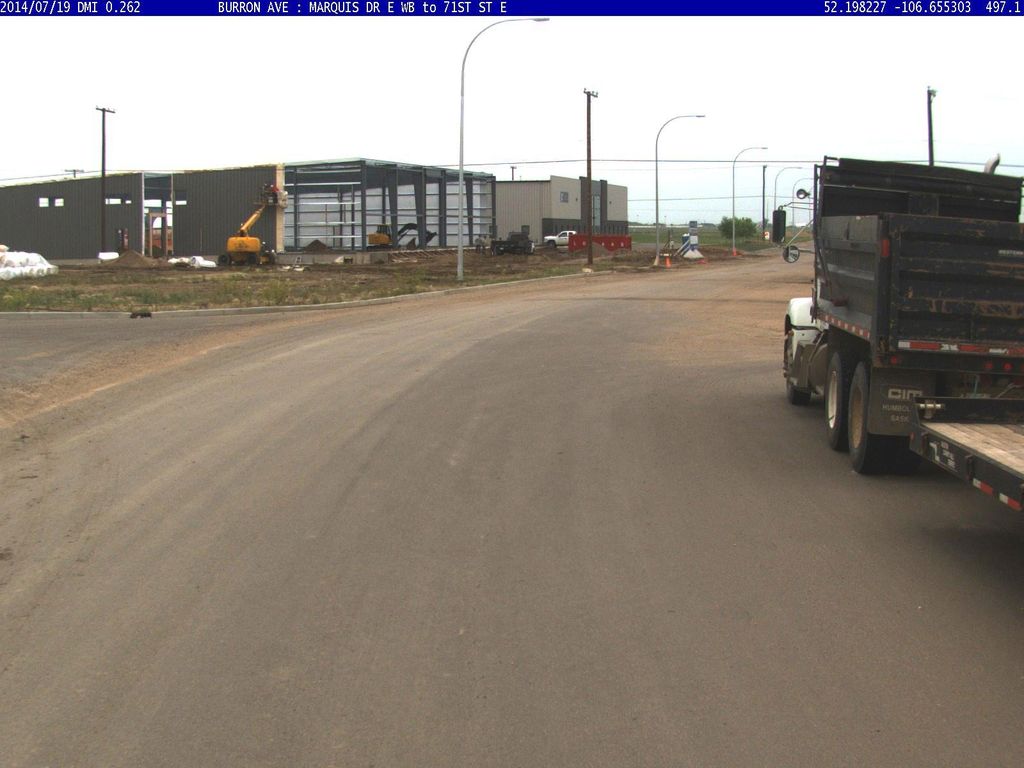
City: saskatoon